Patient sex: M
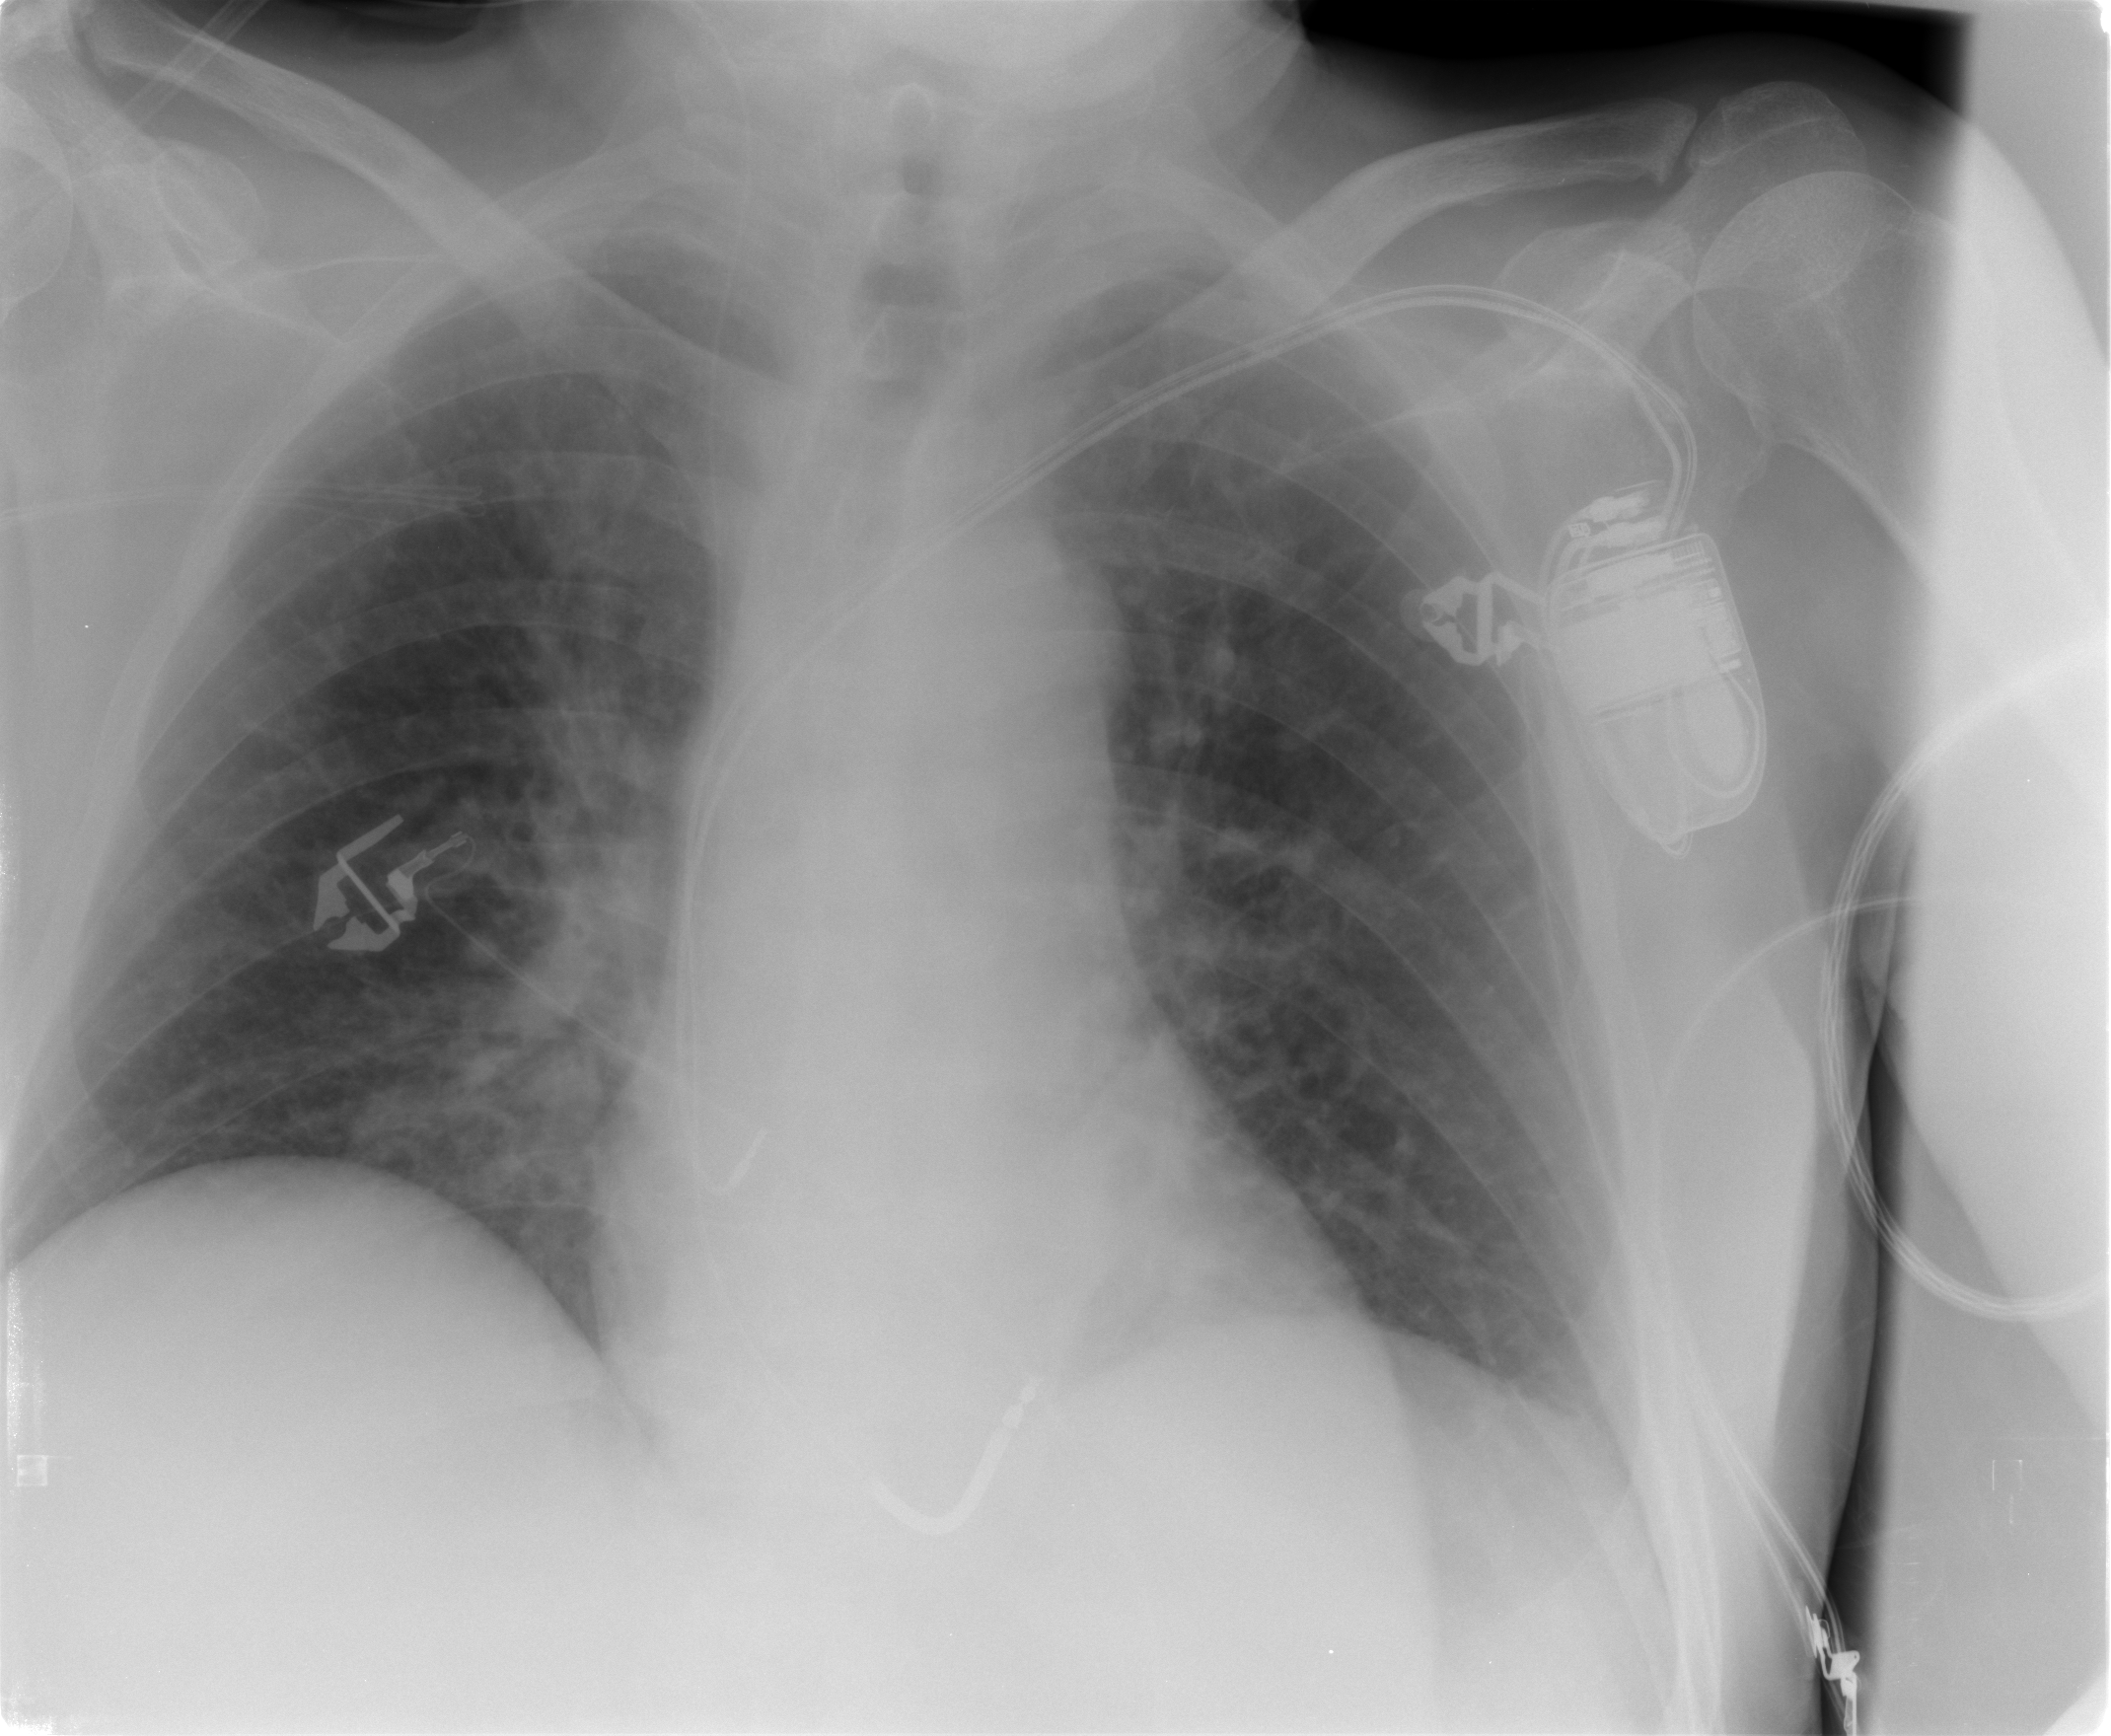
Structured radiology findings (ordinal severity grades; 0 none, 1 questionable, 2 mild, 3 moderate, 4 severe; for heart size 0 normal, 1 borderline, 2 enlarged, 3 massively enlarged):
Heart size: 0
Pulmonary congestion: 2
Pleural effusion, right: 0
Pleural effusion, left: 0
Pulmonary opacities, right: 0
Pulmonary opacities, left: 0
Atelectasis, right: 0
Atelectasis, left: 0